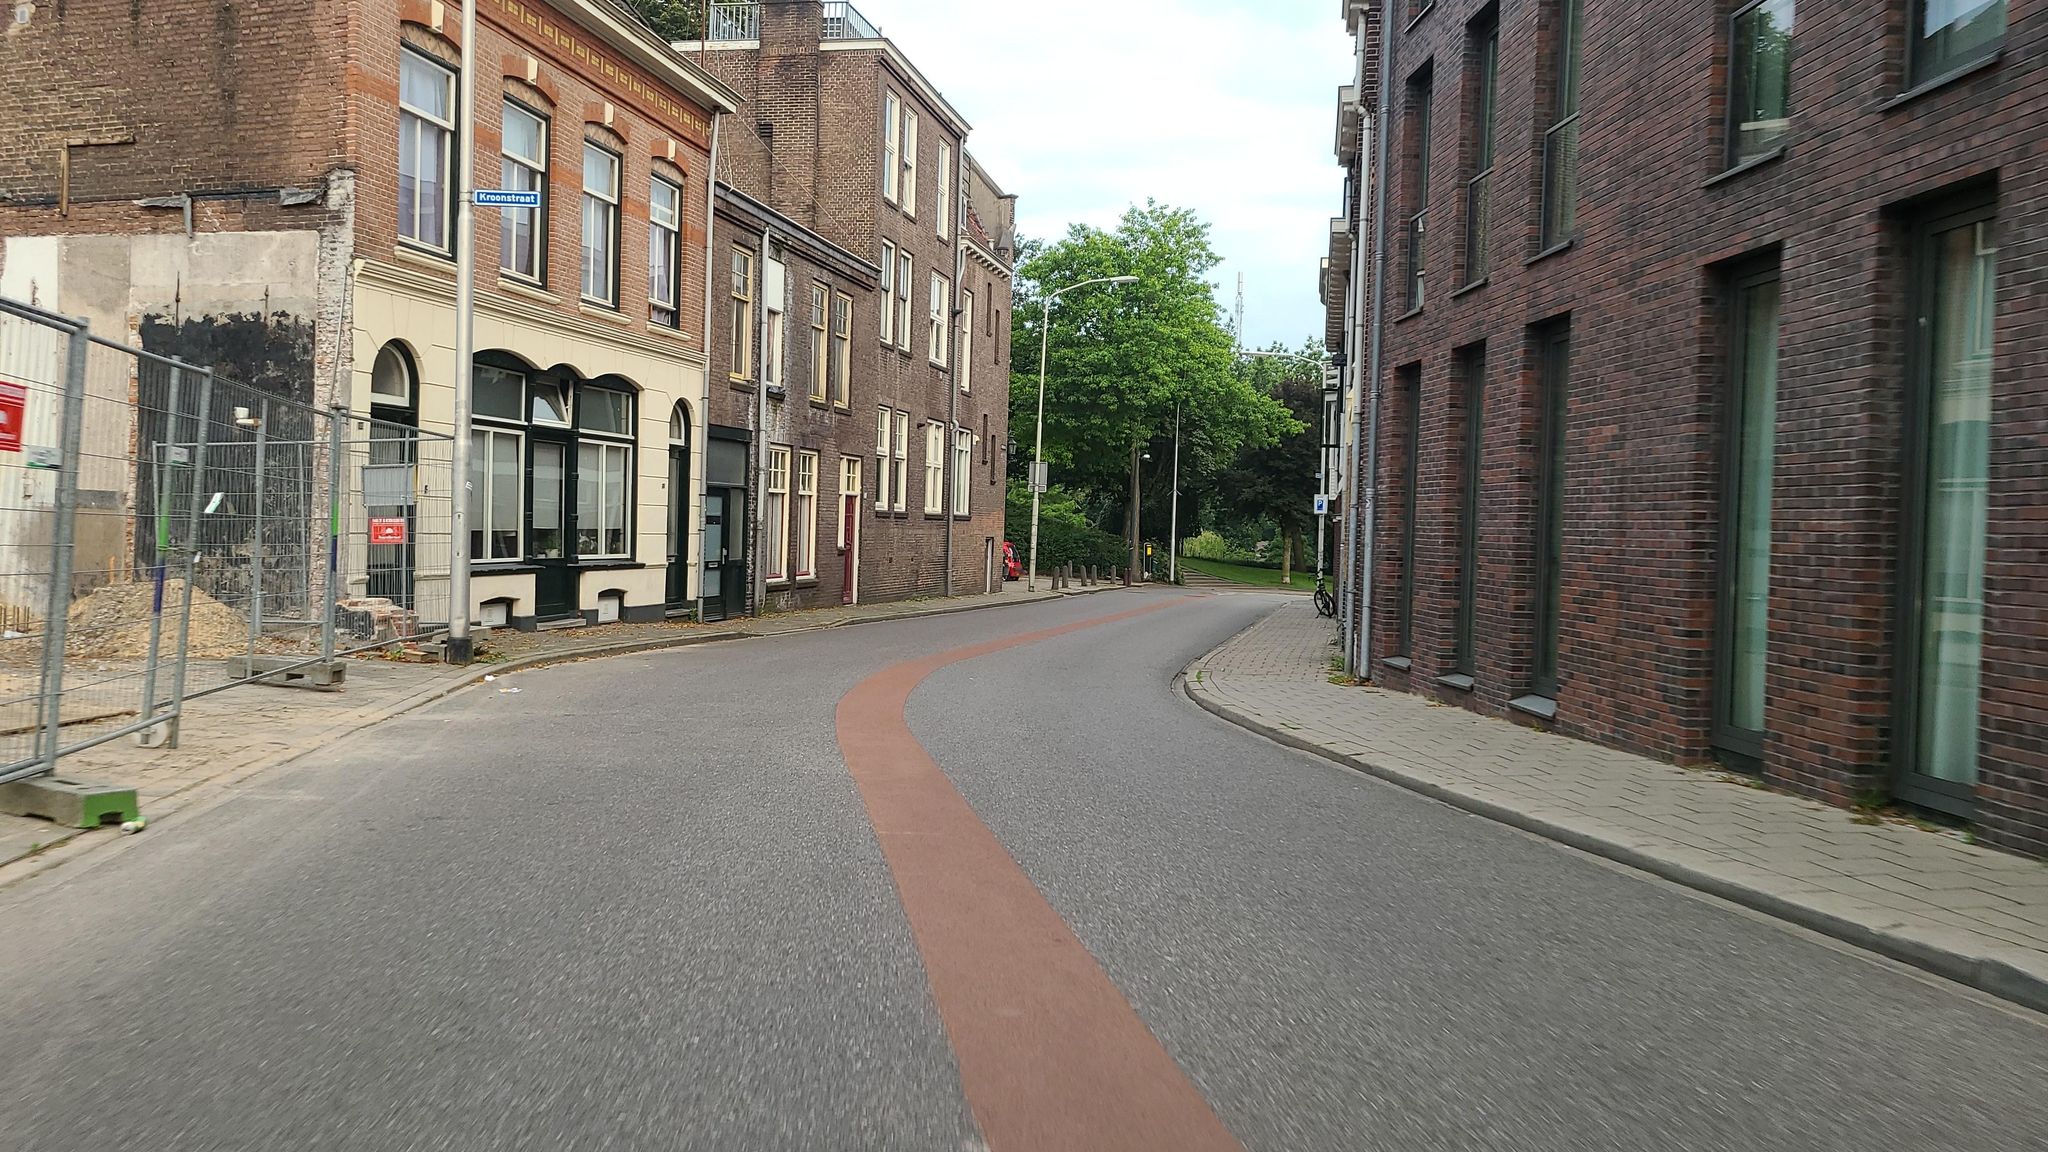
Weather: clear
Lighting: day
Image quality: good
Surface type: walking surface
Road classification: pedestrian, residential, service
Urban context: urban centre
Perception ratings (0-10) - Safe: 5.28, Lively: 6.4, Beautiful: 4.69, Boring: 4.76, Depressing: 3.86, Wealthy: 8.13